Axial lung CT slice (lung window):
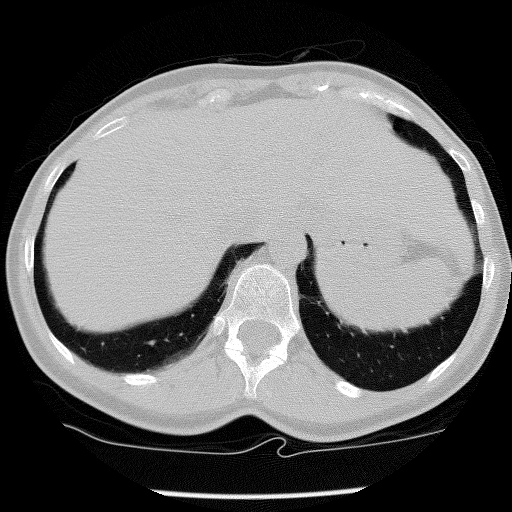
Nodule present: no